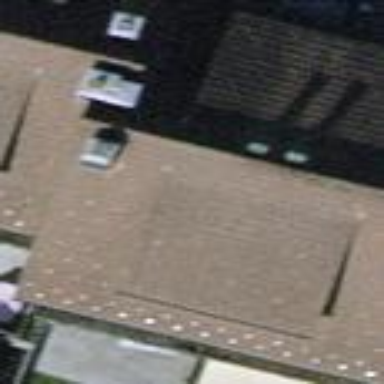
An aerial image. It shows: Terrace building.